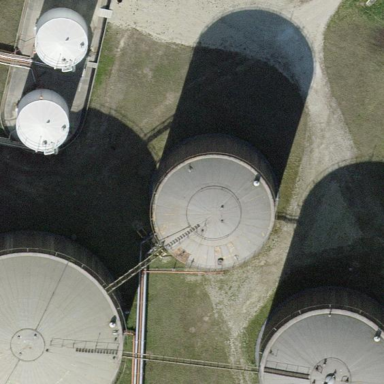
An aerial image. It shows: Industrial building housing storage tank.